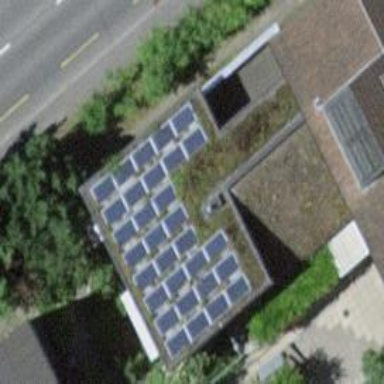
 consisting of solar photovoltaic panels."